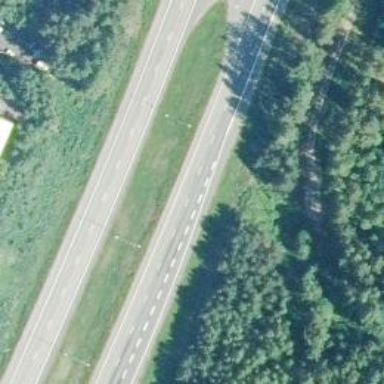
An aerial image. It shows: View of motorway.